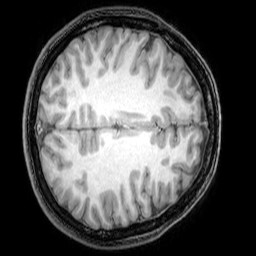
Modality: T1w
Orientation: axial
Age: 20
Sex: female
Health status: healthy
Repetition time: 0.081 s
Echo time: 0.037 s